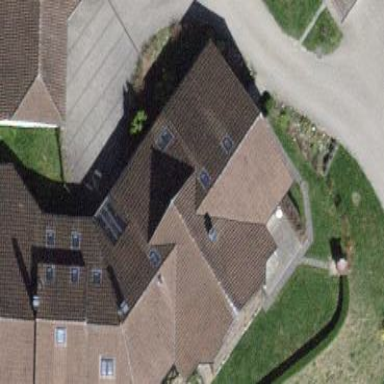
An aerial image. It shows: Simple and straightforward house.